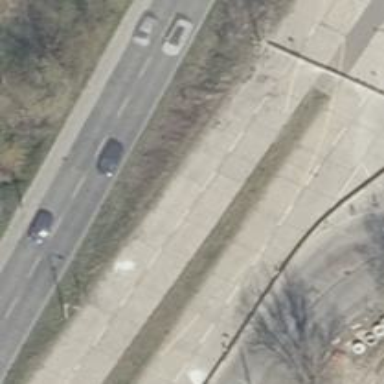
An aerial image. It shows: The surface is asphalt and there is no sidewalk.